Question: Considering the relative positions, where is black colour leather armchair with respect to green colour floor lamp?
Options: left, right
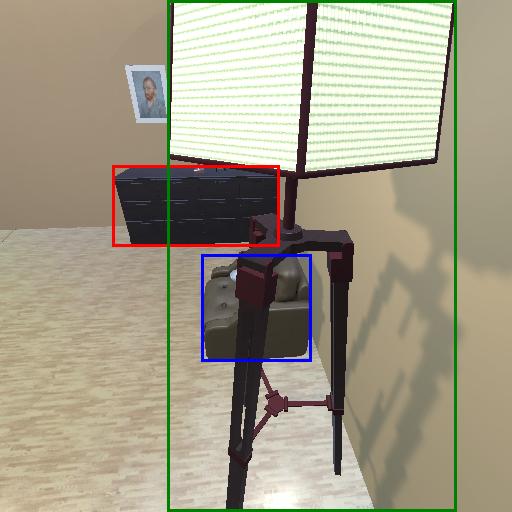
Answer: left